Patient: sex F, age 55
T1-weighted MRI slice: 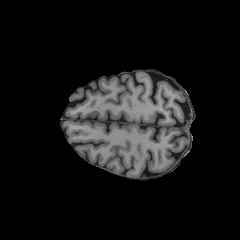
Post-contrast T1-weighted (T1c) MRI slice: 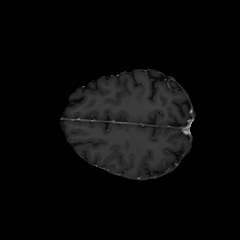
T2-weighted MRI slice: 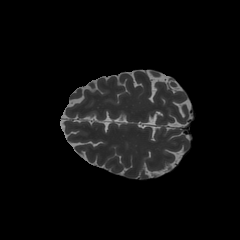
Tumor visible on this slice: no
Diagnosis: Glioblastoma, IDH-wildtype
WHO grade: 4